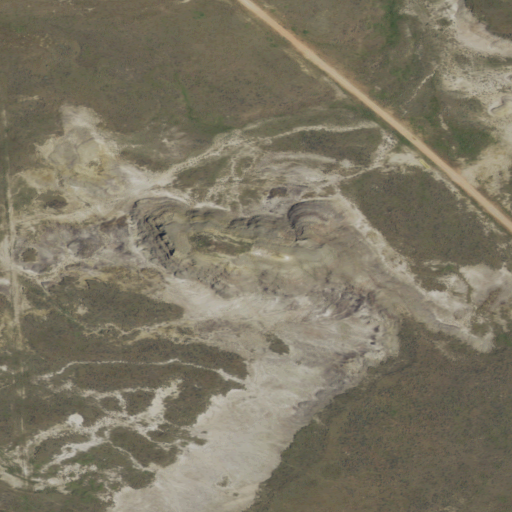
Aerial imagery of mountain in South Dakota named Mud Butte containing grassland and shrub